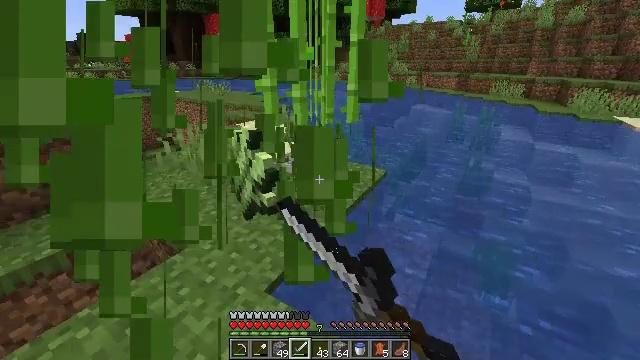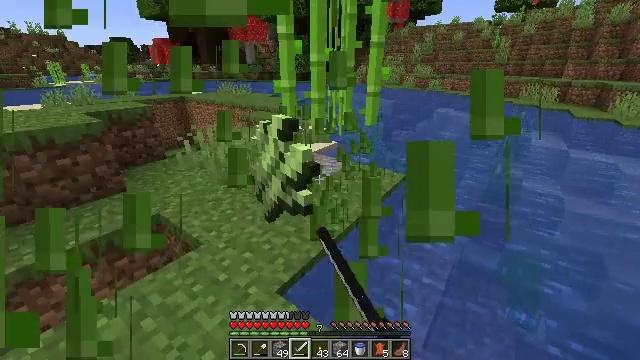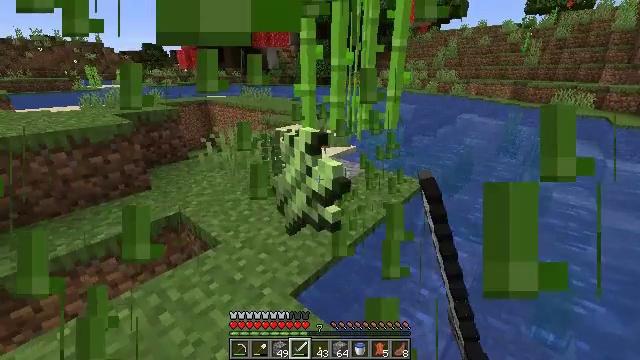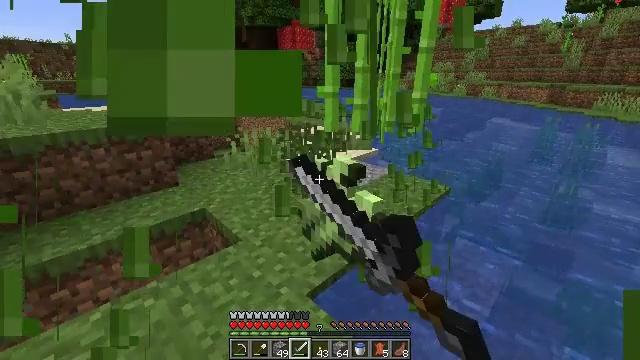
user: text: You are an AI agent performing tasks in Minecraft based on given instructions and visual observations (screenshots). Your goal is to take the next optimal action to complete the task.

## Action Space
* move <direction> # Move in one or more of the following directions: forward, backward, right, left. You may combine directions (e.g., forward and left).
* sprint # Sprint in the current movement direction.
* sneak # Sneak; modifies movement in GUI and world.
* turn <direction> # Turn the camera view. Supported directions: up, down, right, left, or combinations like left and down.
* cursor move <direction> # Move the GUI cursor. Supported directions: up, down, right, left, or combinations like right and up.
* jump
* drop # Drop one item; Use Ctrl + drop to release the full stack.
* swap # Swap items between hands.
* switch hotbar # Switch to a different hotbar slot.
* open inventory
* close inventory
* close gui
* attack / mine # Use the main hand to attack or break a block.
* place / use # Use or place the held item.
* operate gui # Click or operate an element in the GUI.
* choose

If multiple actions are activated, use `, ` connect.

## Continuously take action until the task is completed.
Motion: motion action
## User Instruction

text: Cut down the sugar cane stalks.
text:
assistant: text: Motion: turn left, attack / mine
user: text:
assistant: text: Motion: turn left, attack / mine
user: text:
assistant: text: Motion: turn left, attack / mine
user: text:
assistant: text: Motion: attack / mine